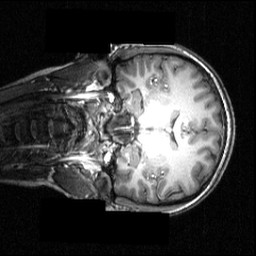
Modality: T1w
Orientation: coronal
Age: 18
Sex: female
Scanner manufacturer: siemens
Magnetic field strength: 3.951 T
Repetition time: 1.5 s
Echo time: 0.00335 s